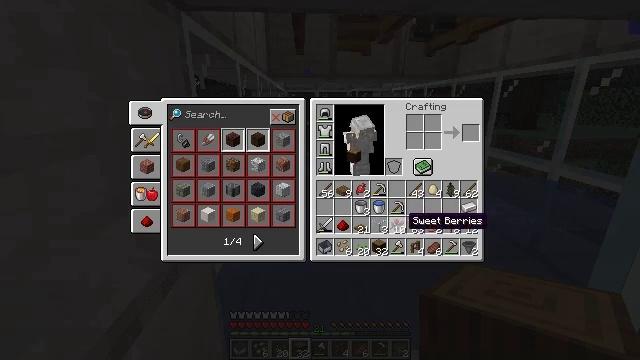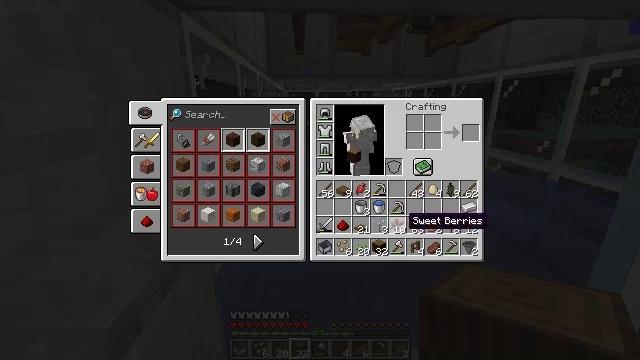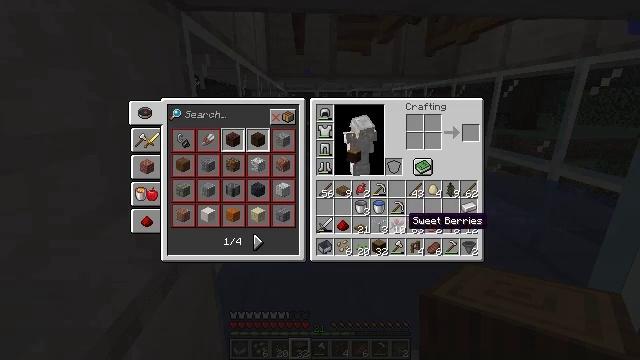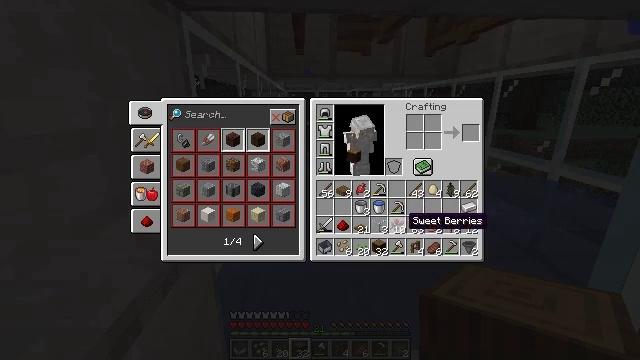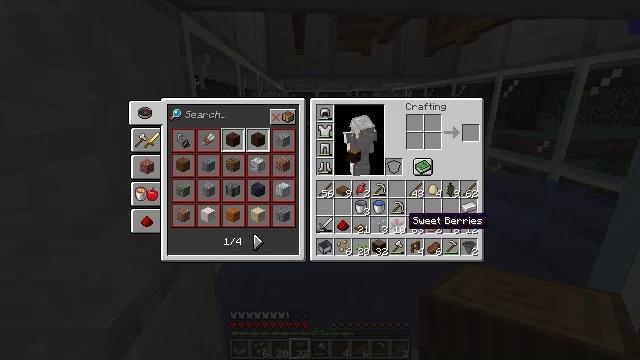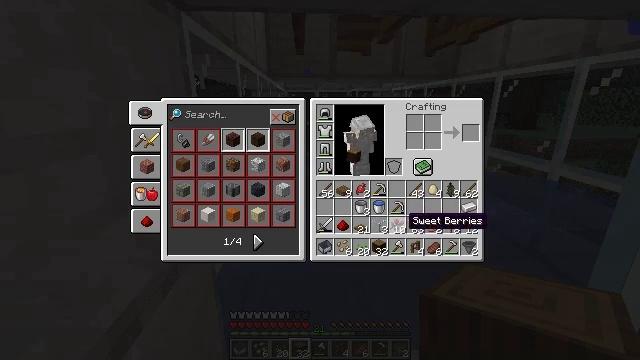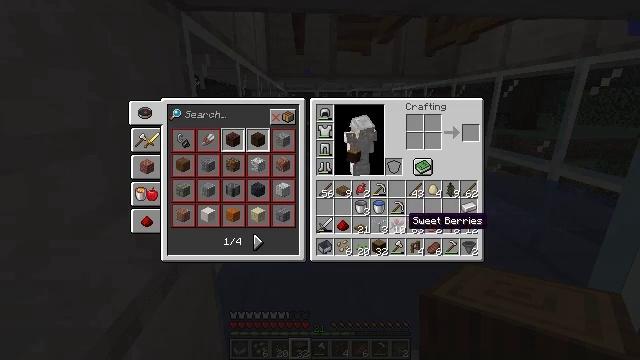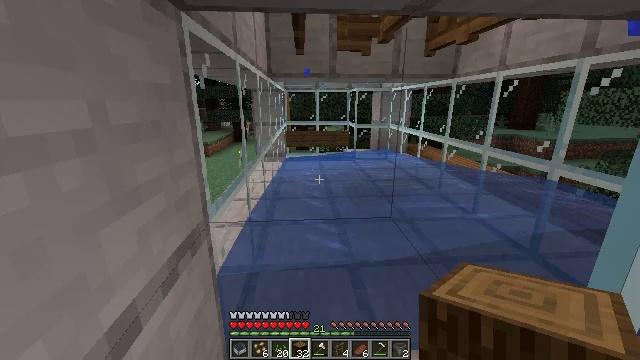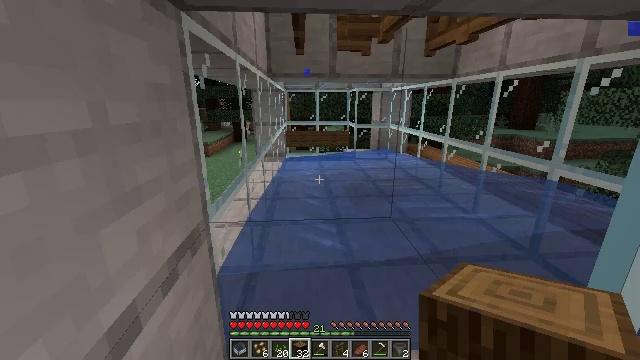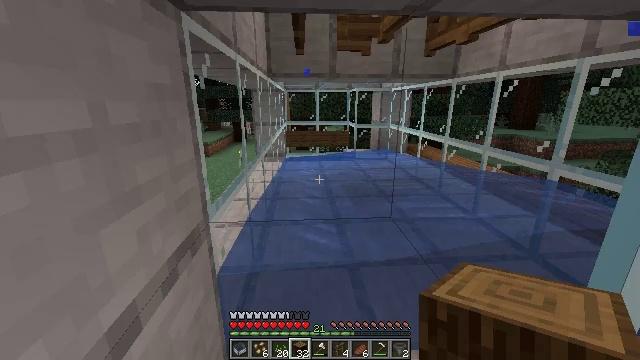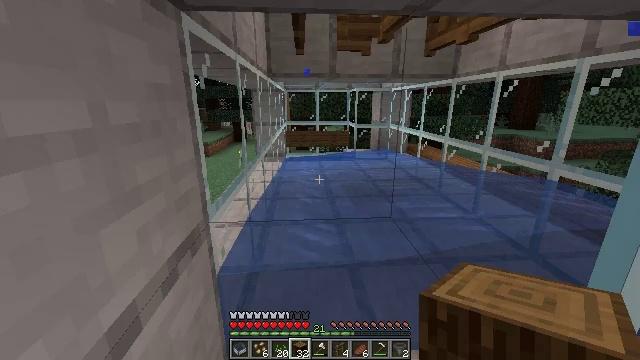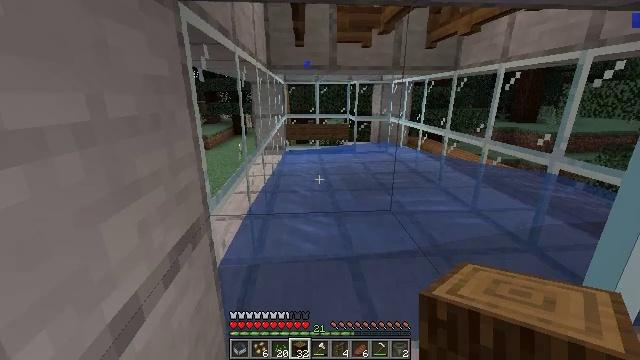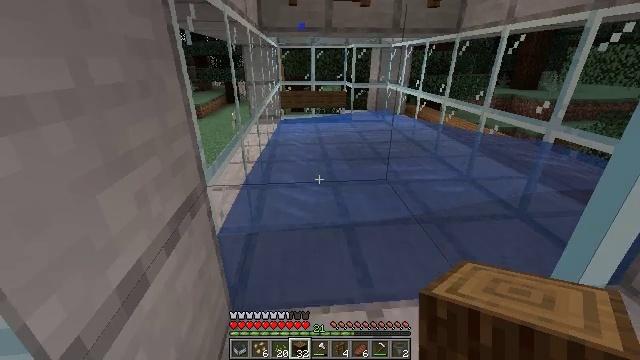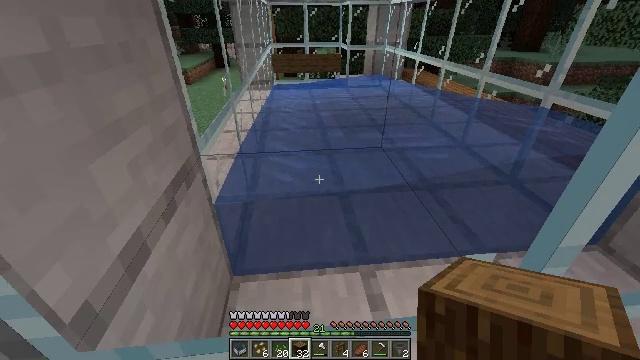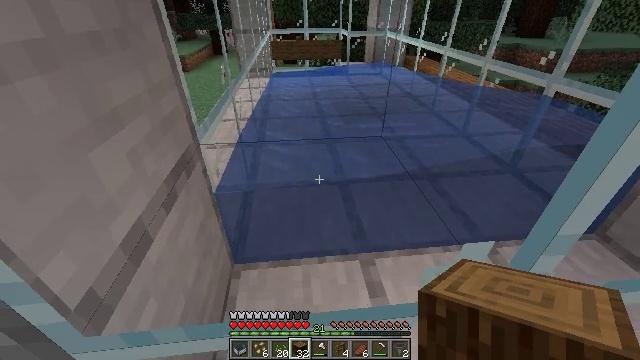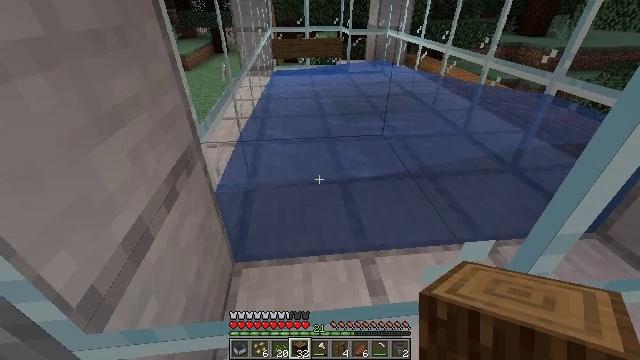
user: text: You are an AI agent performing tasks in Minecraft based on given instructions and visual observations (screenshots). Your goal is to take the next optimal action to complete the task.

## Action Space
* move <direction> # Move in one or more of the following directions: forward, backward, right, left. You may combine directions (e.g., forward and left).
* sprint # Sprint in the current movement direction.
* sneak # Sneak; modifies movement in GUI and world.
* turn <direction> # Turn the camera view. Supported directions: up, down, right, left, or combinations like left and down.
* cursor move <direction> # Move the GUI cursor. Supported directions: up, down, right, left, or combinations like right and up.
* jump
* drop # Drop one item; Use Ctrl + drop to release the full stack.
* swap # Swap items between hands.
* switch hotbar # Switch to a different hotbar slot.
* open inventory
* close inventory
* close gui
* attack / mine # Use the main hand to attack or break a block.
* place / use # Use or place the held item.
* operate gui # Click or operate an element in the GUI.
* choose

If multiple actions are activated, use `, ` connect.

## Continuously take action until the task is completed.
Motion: motion action
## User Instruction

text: Remove the glass to use the space.
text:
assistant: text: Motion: no_op
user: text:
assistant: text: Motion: no_op
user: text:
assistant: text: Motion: no_op
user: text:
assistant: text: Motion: no_op
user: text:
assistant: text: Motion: no_op
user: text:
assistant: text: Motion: no_op
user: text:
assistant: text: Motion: no_op
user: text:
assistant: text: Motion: no_op
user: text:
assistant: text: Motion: no_op
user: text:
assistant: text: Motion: no_op
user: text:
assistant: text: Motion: turn down
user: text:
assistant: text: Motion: turn down
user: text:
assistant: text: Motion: turn right and down
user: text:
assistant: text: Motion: turn down
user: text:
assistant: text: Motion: no_op
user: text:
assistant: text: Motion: no_op
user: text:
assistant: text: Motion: no_op
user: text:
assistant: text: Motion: no_op
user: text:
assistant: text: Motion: no_op
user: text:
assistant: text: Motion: no_op
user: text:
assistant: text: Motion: no_op
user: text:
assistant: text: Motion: no_op
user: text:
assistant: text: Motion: no_op
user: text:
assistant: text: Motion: no_op
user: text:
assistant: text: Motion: no_op
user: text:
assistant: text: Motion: no_op
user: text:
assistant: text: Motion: no_op
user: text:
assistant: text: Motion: no_op
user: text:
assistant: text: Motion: no_op
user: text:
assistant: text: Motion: no_op